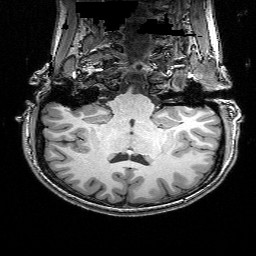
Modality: T1w
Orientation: sagittal
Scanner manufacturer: siemens
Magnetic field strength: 3 T
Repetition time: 0.02 s
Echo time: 0.005 s